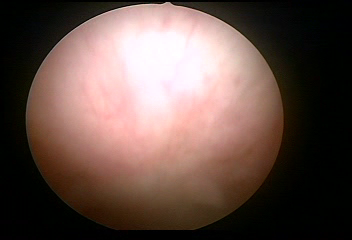
Modality: WLC
Class: Normal mucosa
Bladder cancer association: No